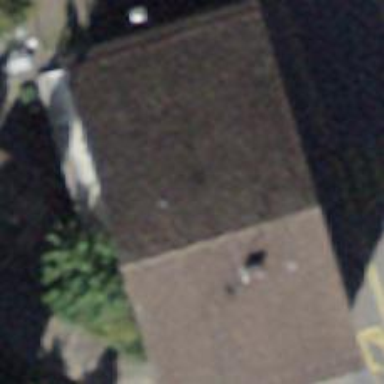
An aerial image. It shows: Restaurant.